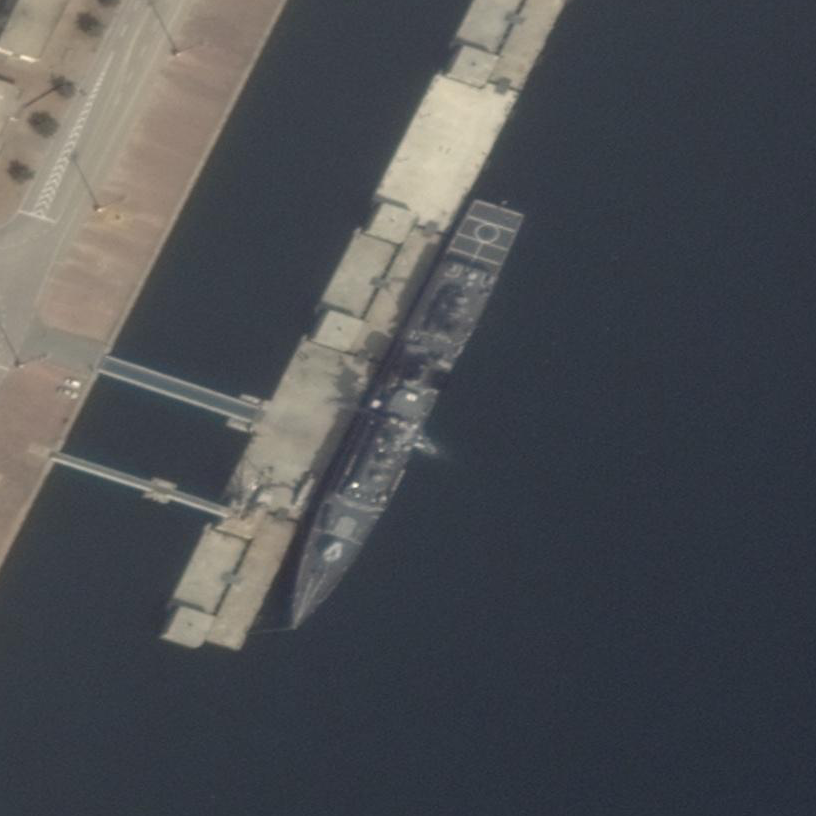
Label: destroyer